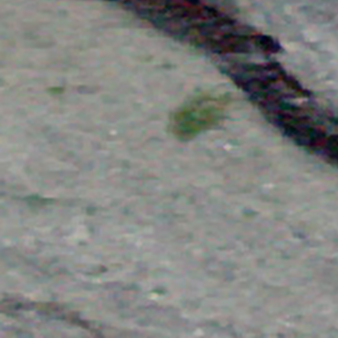
Label: other